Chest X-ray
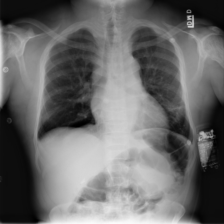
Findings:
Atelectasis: negative
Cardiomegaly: negative
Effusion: negative
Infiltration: positive
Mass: negative
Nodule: negative
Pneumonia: negative
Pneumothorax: negative
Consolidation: negative
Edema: negative
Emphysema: negative
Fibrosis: negative
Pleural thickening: negative
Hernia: negative